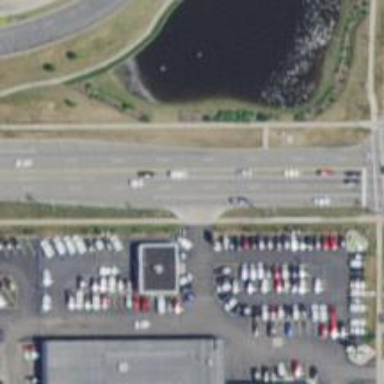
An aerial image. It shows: Secondary road with separate asphalt sidewalk.